Question: Do you know, how to control the ScrollView, so they do not repeat. For example I have 5 pictures (like the added figure), they should be viewable from 1-5 and it should stop right after the last picture, at the same time it should be able to scroll back and stop right after the first picture. All in all it should only be able to go from 1-5 without repeating after 5th picture and before 1st.
The problem right now is, that it scroll further after 5th, so it begins from 1st picture again, and the other way around when it scroll back to 1st picture it keep going to 5th and so on.
The code that I used for this is:
<URL> page!.
Disabled scroll:
'''
scrollEnabled = NO;
'''

What I want to know is, if I am able to stop scrolling right after 5th picture, but it should only be enable to do that on the right side. So is there any codes like: "scrollEnable right = NO & scrollEnable left = NO". If not, which code can I use.
Advance thanks
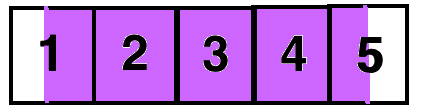
Answer: so you want infinite scrolling on the right side, but not on the left? You need to customize the 'InfinitePagingView', that you are using. Look in the code, especially the method 'scrollView:didScroll' and disable it for the left side.
That is not a default behaviour, so there is not a simple property to set. But don't you think this is a strange behaviour? If you scroll right and go over the 5th picture, than you are at the 1st one again and you cannot scroll to the left anymore? Although you just came from that place?
If you don't want any infinite scrolling just use a default scrollView!